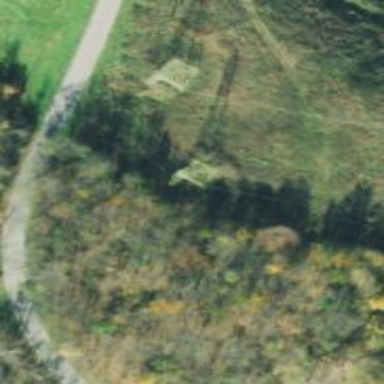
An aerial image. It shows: Lattice structure tower used for power transmission.